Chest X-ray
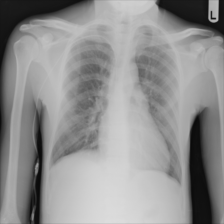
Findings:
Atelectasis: negative
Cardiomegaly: negative
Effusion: negative
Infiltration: negative
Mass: negative
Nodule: negative
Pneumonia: negative
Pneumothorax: negative
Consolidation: negative
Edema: negative
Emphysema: negative
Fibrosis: negative
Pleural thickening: negative
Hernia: negative